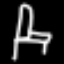
Label: chair